Here is a 2-D grayscale rendering of raw rotating-machine vibration samples (signal-to-image). Diagnose the rotating machine from this image, choosing from: normal, misalignment, unbalance, looseness.
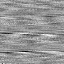
Answer: looseness